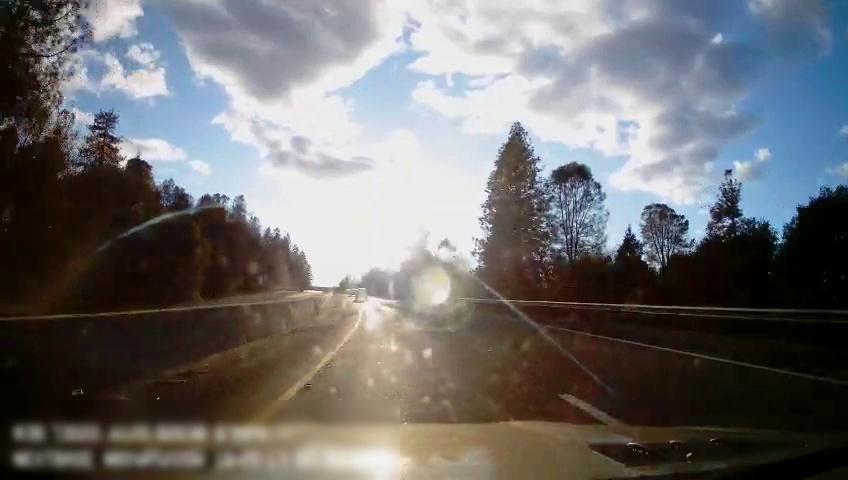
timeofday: Day
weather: Sunny
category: Drivable Space
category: Vehicles | SUV
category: Lanes | Current Lane
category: Lanes | Alternate Lane
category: Lanes | Current Lane